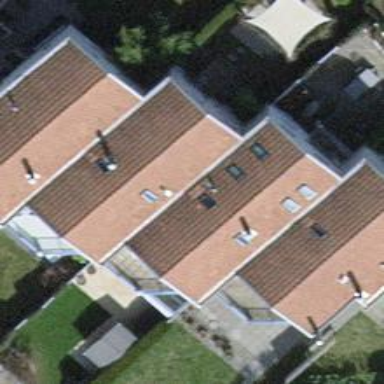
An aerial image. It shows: Terrace building.